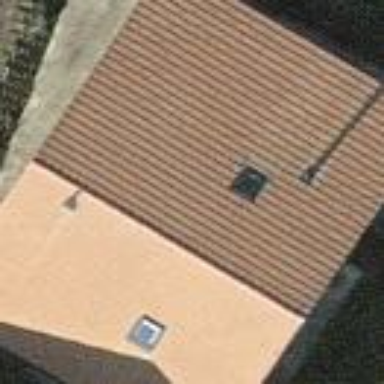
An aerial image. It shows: Building with roof made of roof tiles.